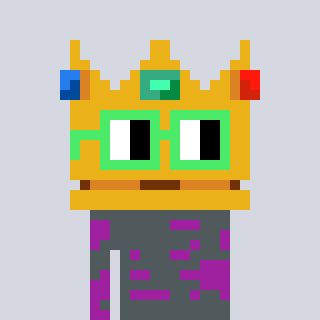
a pixel art character with square light green glasses, a crown-shaped head and a magenta-colored body on a cool background